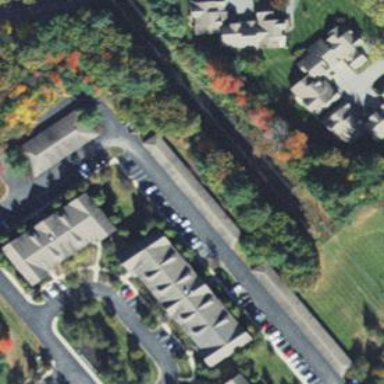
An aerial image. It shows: Carport building.